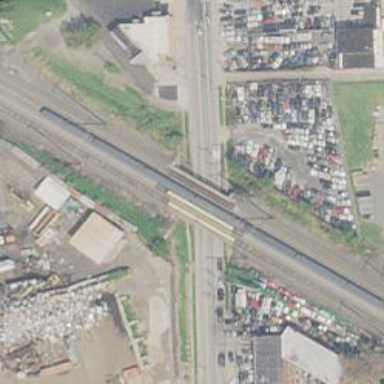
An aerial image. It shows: Bridge over electrified railway with contact lines.